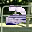
Label: 2